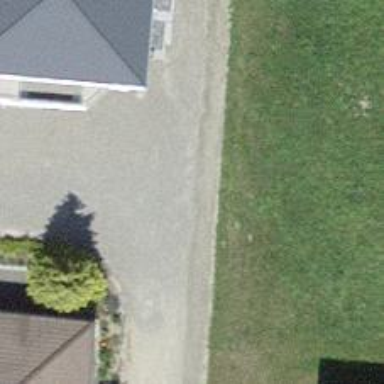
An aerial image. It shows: Path.